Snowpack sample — Loveland Pass, Silver Plume, Colorado, USA (2/11/26, 12:00 PM MST)
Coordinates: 39.663, -105.886
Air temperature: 35 °F
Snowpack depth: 82 cm
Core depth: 40 cm
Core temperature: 23 °F
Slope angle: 13°, slope face: 12°
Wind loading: high
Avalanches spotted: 1
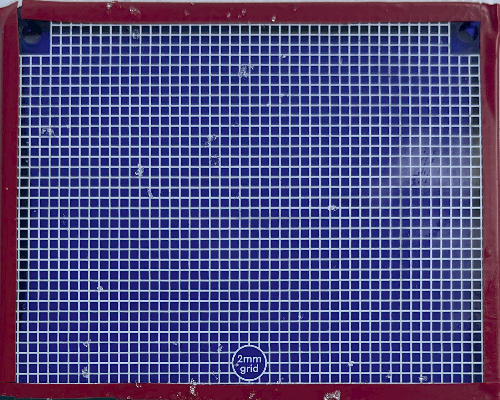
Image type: profile
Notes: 1 small avalanche spotted on the north side of the bowl, lots of wind loading